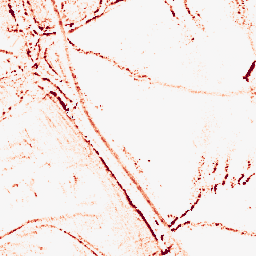
Category: morphological
Decomposition family: morphological_ellipse
Decomposition parameters: operation: opening
width: 5
height: 5
Upsampling method: edge_directed
Upsampling parameters: scale: 2
Upsampling scale: 2